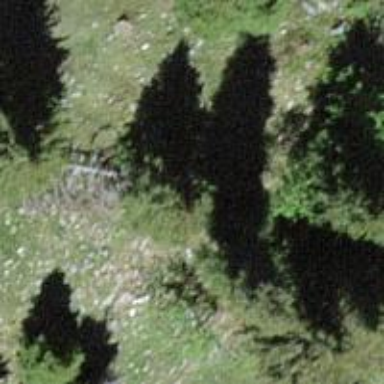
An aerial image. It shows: Needle-leaved tree in nature.